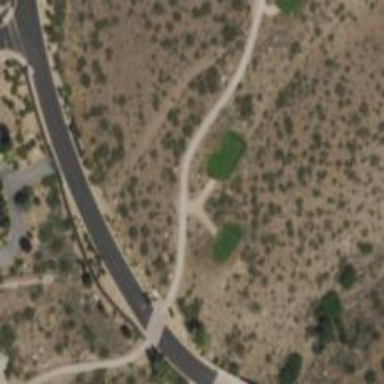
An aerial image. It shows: Service road used as golf cart path.